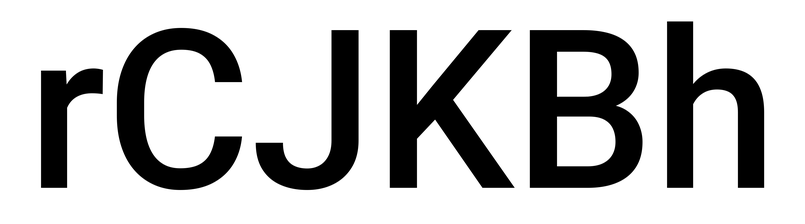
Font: Roboto_Medium